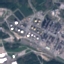
Land use / land cover: Industrial